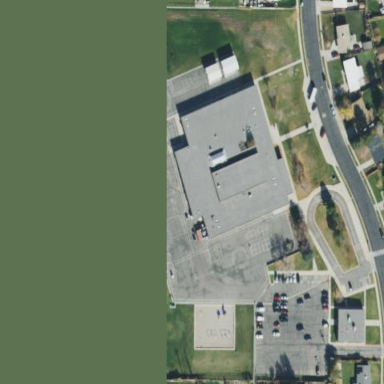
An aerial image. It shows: School.